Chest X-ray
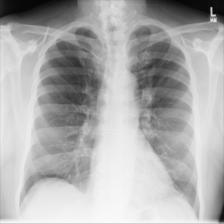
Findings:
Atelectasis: negative
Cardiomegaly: negative
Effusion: negative
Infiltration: negative
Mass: positive
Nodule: negative
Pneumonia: negative
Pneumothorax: negative
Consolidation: negative
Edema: negative
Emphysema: negative
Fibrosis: negative
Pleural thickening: negative
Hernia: negative